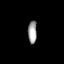
Tissue: prostate
Cell type: Myeloid cells
Senescence score: 0.822
Nuclear area (px): 198
Mean DAPI intensity: 159.758